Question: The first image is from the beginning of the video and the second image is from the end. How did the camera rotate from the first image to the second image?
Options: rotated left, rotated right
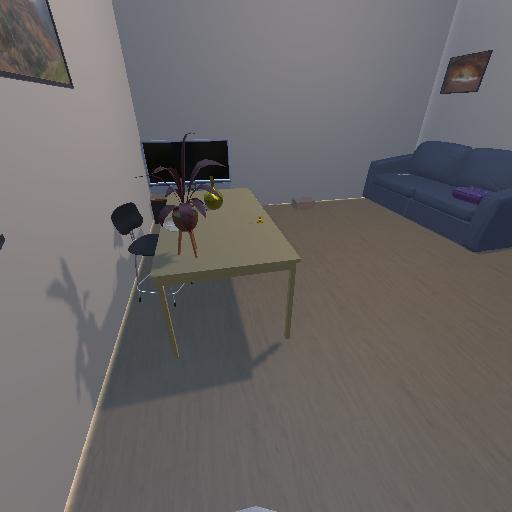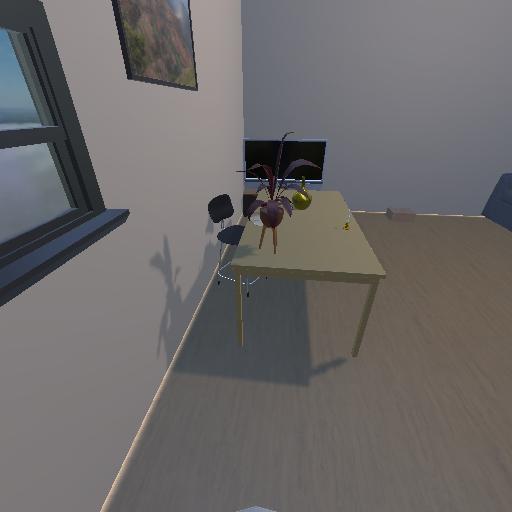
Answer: rotated left